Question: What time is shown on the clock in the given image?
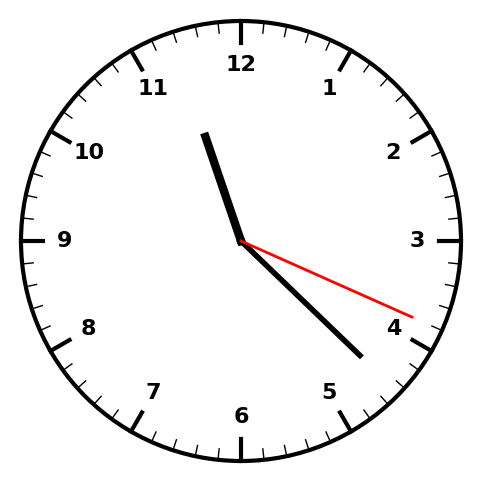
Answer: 11:22:19